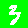
Digit: 3